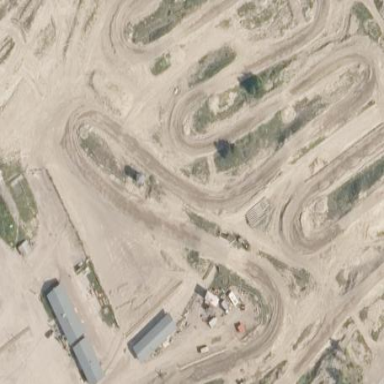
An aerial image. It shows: Motocross raceway road.